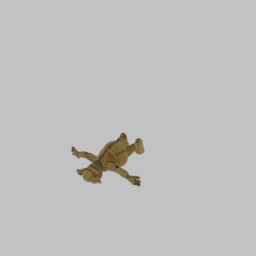
Label: animals